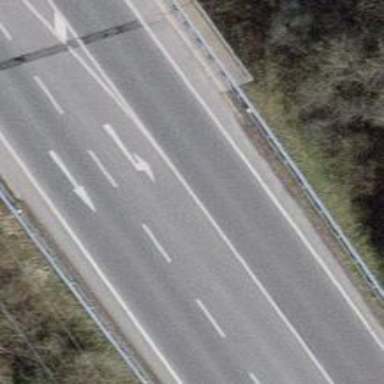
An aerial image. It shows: Primary road with asphalt surface.